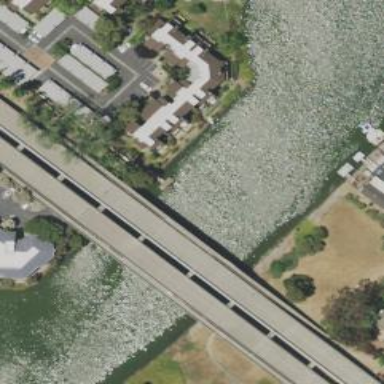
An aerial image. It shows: Dock located along the waterway.